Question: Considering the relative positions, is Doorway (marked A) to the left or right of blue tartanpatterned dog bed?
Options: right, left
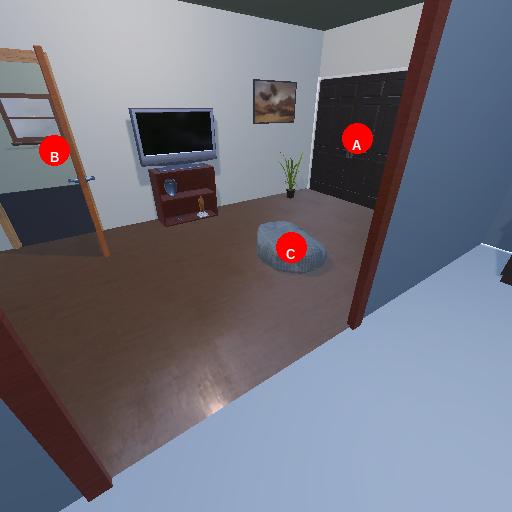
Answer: right